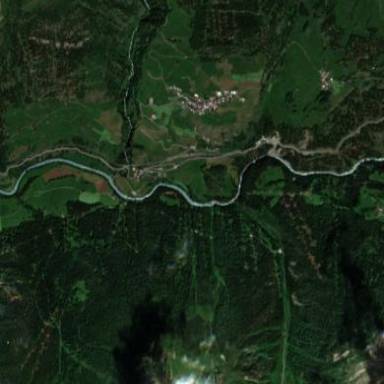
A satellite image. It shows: River flowing through natural landscape.